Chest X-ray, PA view. Patient: 51 years old, sex M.
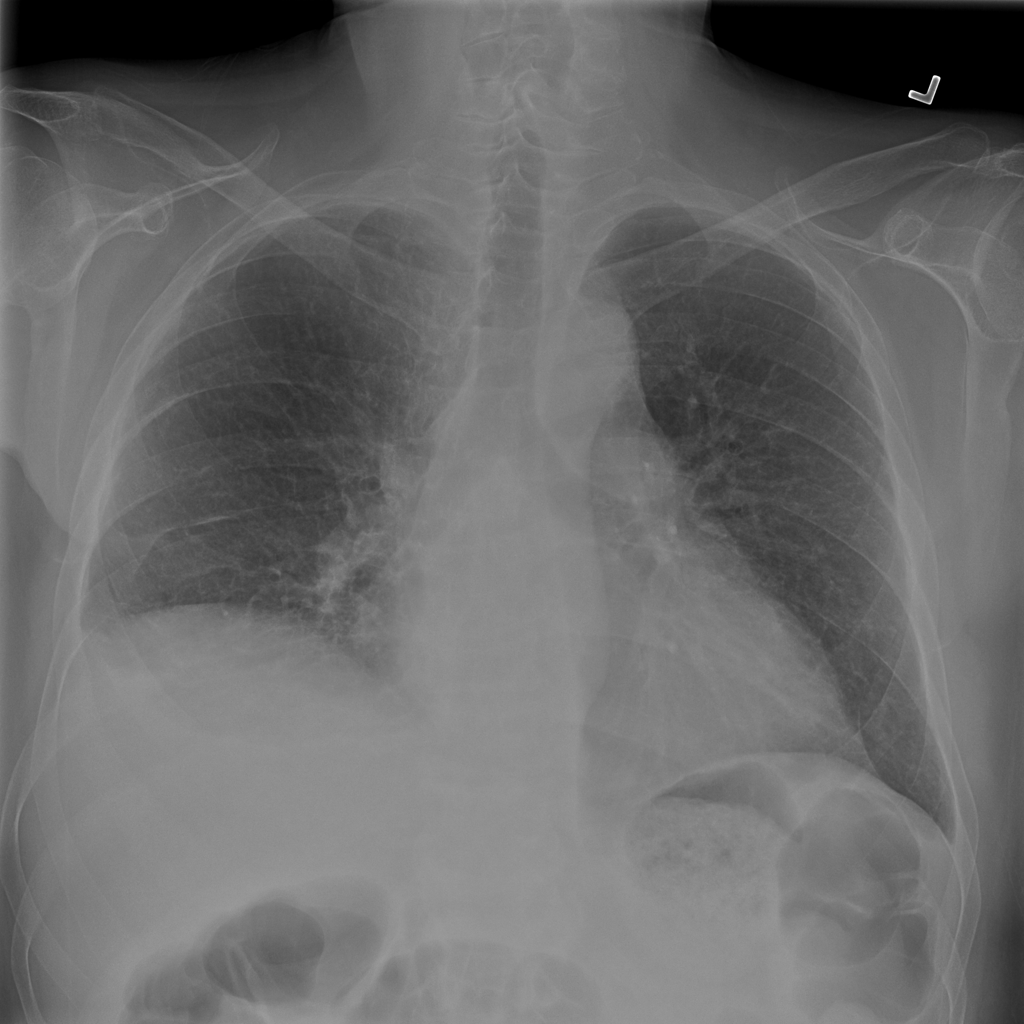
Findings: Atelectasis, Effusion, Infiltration